Interaction volume radius: 10 \u00c5
Interaction volume height: 20 \u00c5
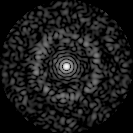
Disorder parameter: 0.8494